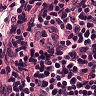
Metastatic tissue present: no